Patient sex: F
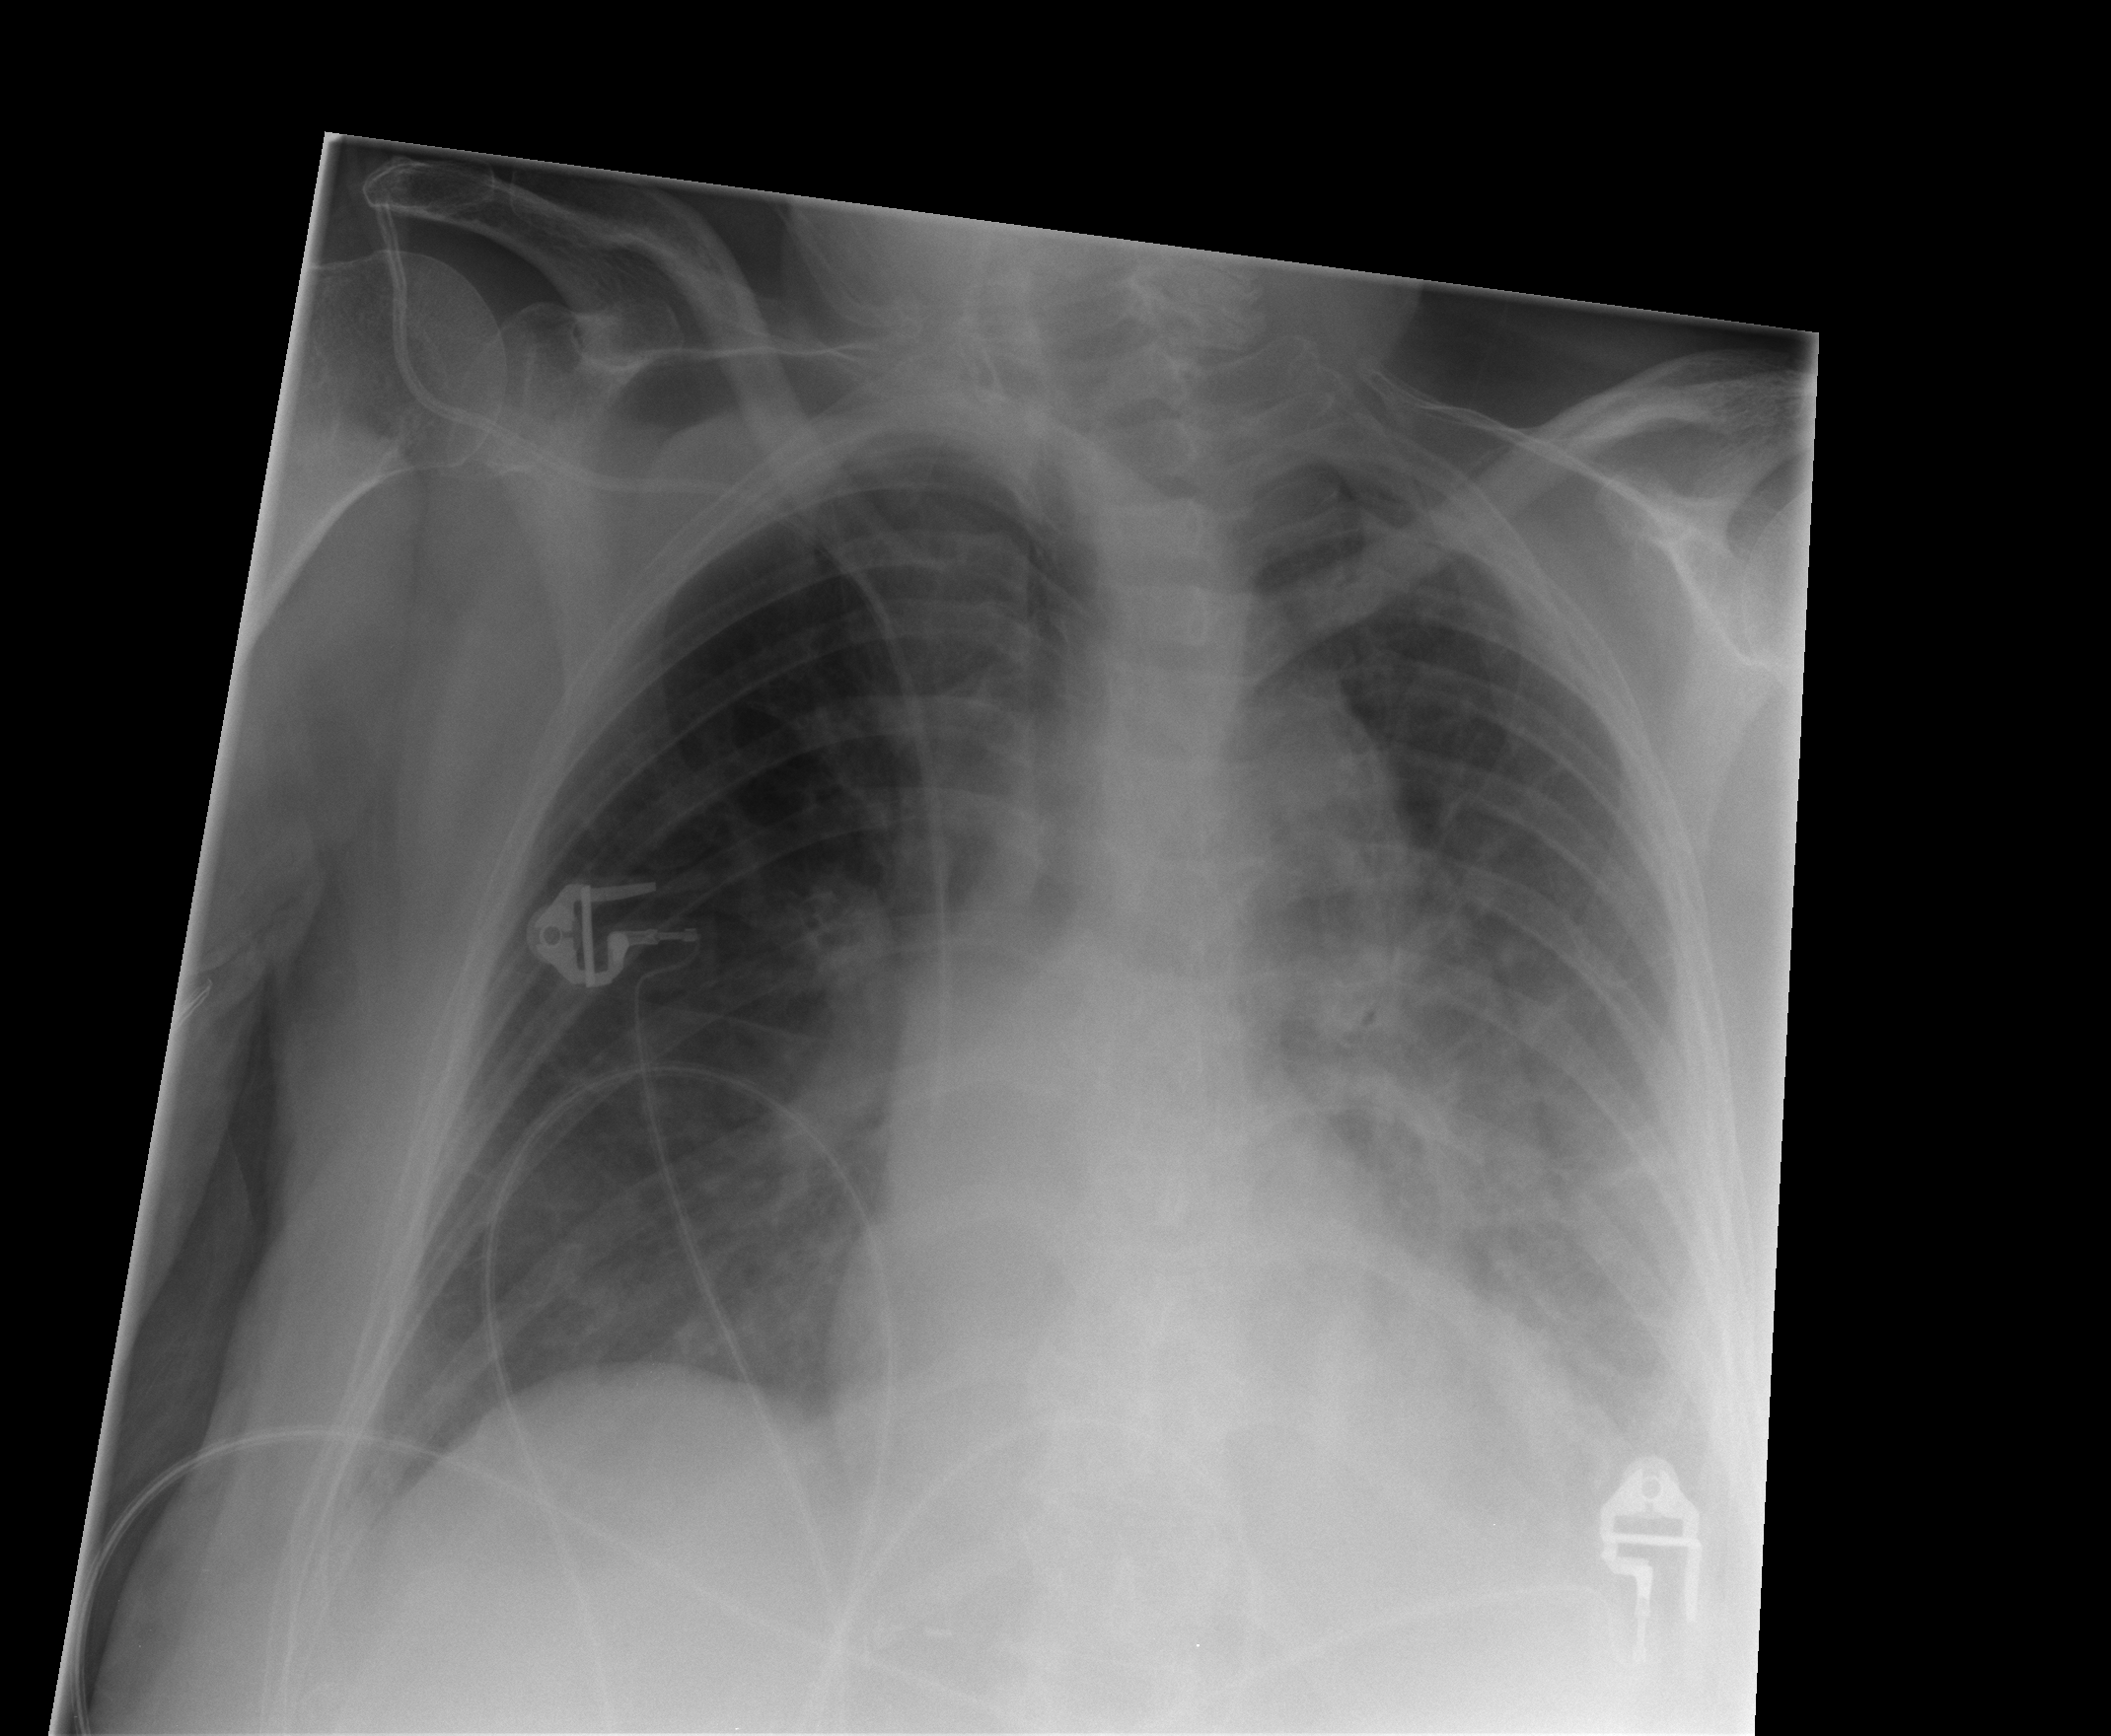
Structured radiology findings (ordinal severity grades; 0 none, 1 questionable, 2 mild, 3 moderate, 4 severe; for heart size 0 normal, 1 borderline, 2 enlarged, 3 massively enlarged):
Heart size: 1
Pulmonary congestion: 1
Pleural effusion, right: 1
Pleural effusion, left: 2
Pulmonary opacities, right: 0
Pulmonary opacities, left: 0
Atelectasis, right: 1
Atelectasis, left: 2